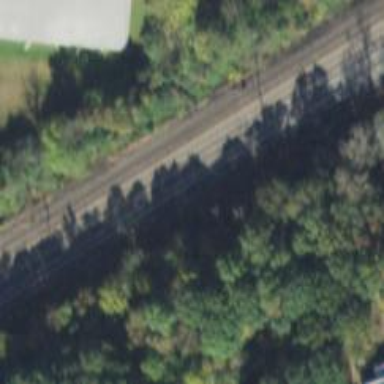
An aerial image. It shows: Railway track with contact lines for electrification.